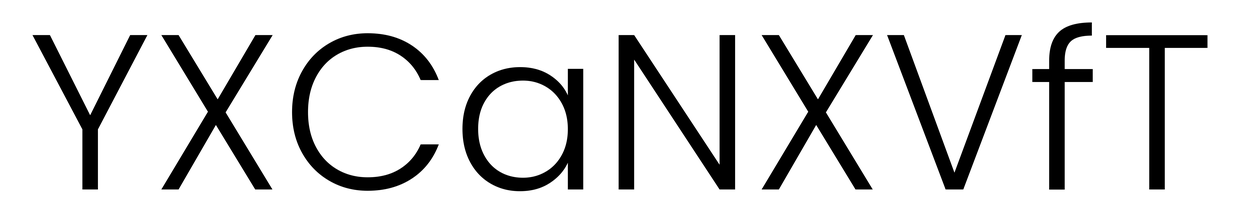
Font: Poppins-Light